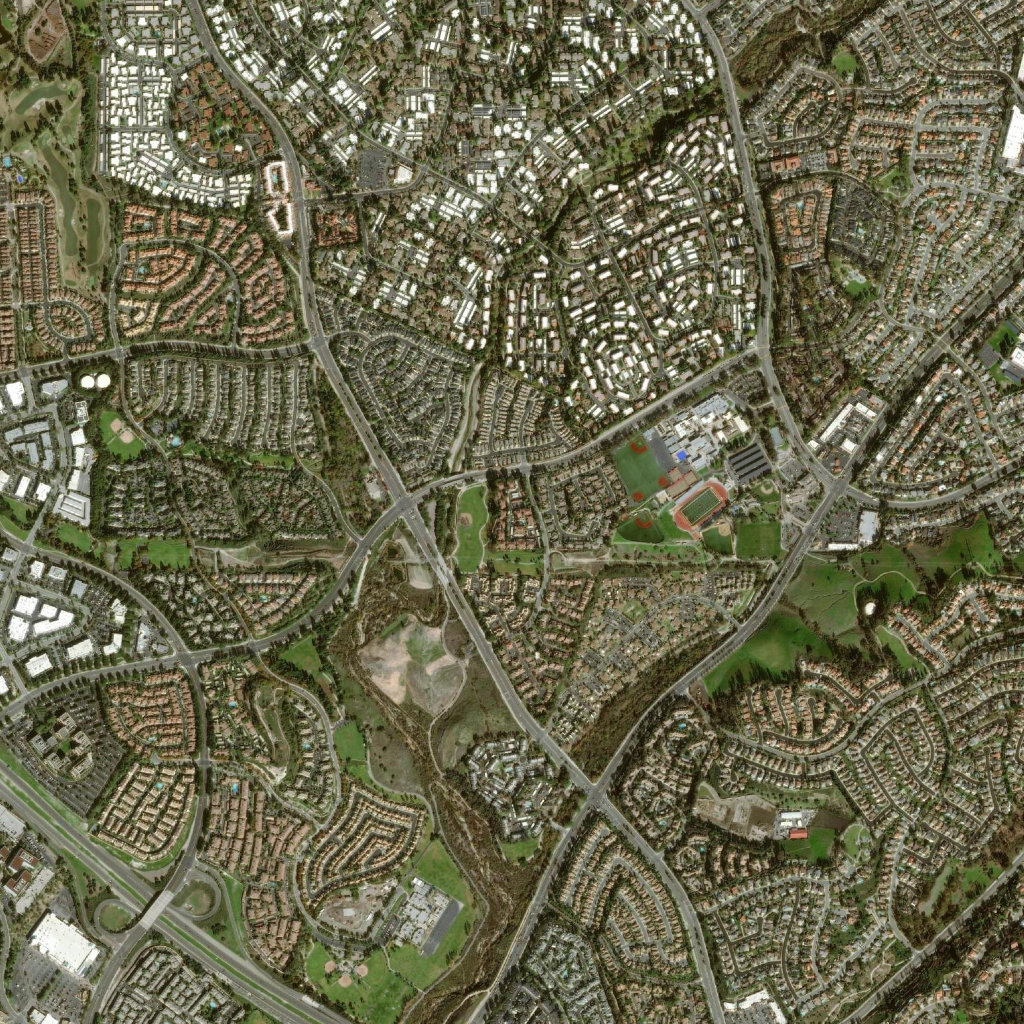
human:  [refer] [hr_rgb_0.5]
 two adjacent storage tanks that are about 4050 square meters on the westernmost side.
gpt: <box>[[7, 36, 10, 38, 0]]</box>

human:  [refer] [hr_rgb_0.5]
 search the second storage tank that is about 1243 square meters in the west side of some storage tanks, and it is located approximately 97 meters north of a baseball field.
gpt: <box>[[9, 36, 10, 38, 0]]</box>